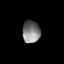
Tissue: prostate
Cell type: Endothelial cells
Senescence score: 0.7062
Nuclear area (px): 392
Mean DAPI intensity: 124.158